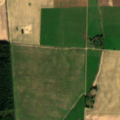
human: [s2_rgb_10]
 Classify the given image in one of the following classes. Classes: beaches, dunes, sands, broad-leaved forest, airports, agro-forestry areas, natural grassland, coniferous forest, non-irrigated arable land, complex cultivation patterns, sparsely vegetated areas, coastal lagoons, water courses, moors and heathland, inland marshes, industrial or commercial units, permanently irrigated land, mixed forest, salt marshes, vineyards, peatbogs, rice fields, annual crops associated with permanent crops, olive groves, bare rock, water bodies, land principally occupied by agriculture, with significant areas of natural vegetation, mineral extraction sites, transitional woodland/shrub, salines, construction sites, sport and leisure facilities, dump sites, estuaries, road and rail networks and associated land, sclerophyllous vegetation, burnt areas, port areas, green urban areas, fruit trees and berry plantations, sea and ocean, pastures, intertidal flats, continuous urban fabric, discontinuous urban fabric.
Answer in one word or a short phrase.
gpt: non-irrigated arable land, complex cultivation patterns, broad-leaved forest